Here is the envelope spectrum of one vibration snapshot from a rolling-element bearing, with each characteristic fault-frequency family marked on the frequency axis. What is the most likely bearing condition (normal, inner_race, outer_race, ball)?
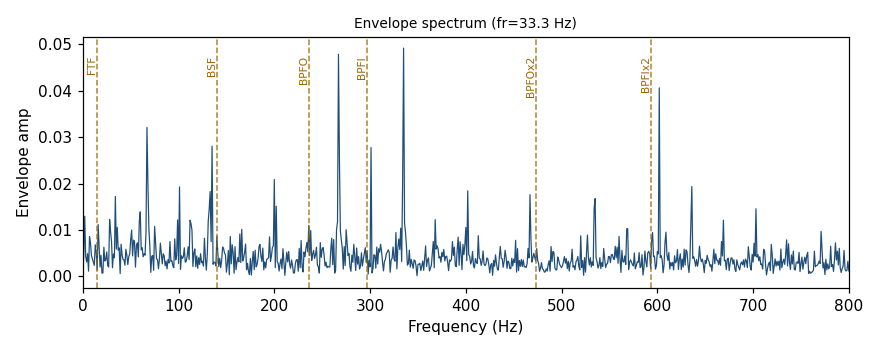
Answer: inner_race